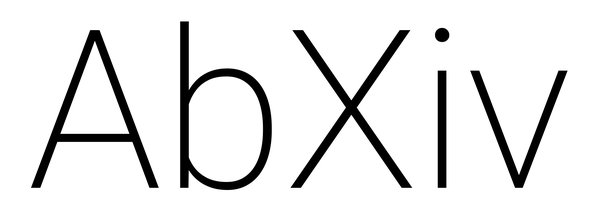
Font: Roboto_ExtraLight